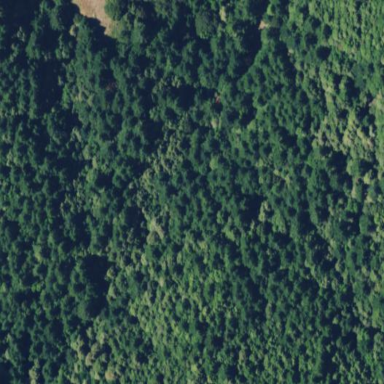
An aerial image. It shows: Forest area.